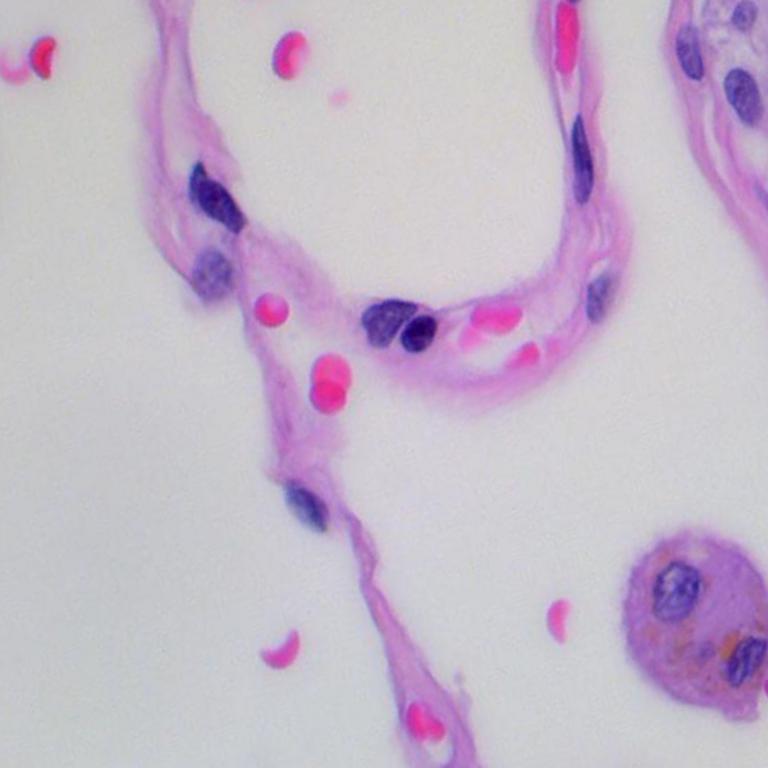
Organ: lung
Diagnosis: benign